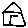
Label: house